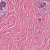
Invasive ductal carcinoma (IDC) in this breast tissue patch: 0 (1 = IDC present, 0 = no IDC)